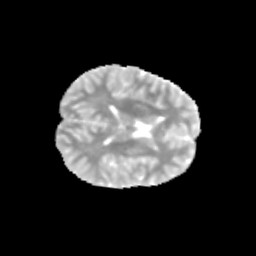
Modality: MD
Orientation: axial
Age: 10
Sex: male
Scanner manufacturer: siemens
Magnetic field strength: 3 T
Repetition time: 3.8 s
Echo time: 0.07 s